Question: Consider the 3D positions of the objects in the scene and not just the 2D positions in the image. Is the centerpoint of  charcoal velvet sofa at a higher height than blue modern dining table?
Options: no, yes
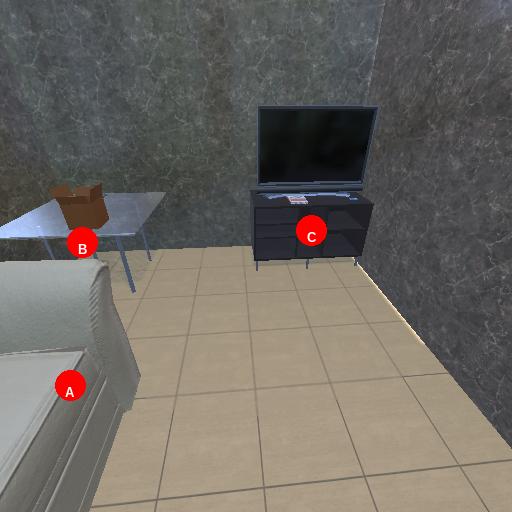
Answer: no